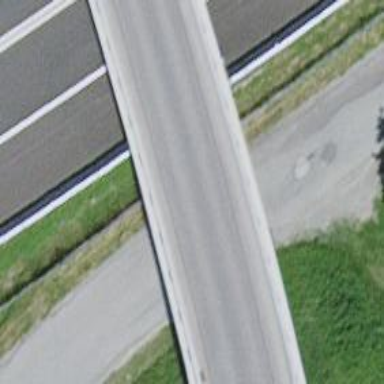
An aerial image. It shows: Unclassified road on asphalt surface with bridge.